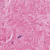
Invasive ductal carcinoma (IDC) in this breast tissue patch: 0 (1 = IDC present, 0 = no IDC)